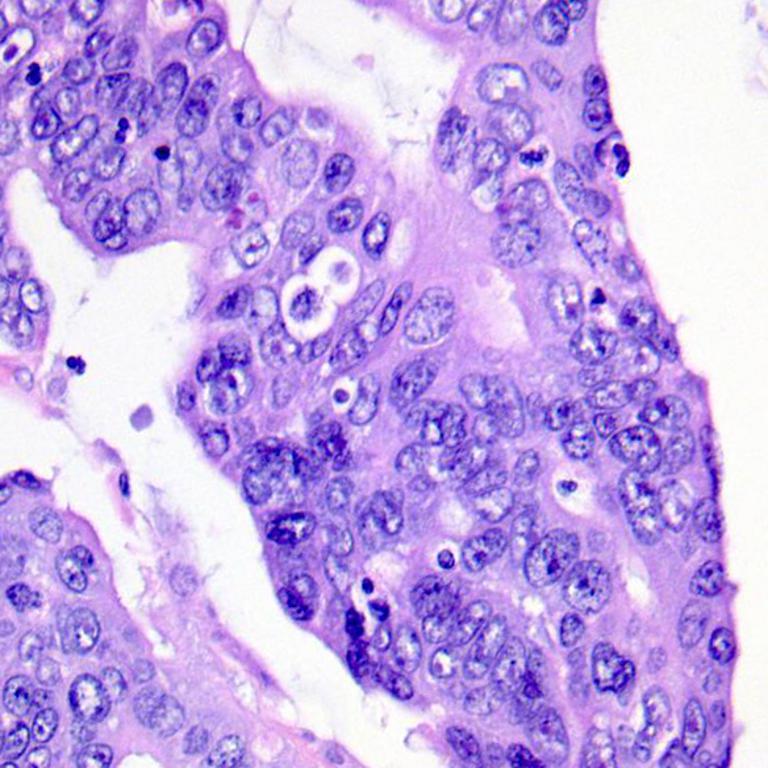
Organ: colon
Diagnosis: adenocarcinomas